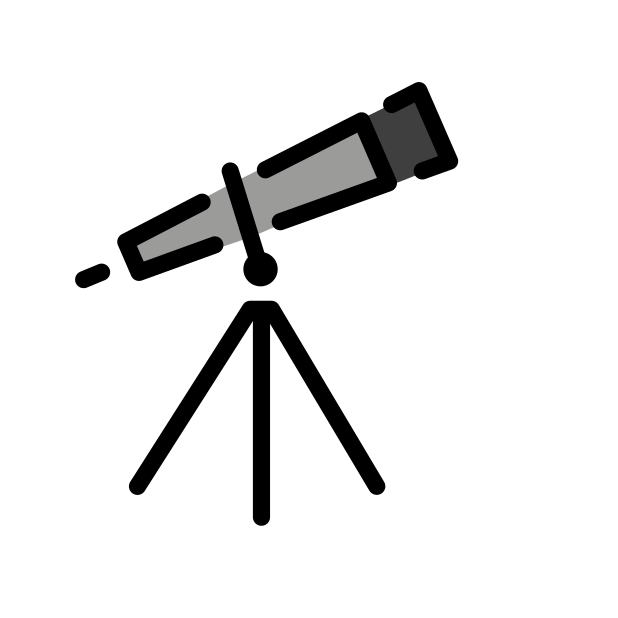
Emoji: 🔭
Name: telescope
Unicode: 0x1f52d